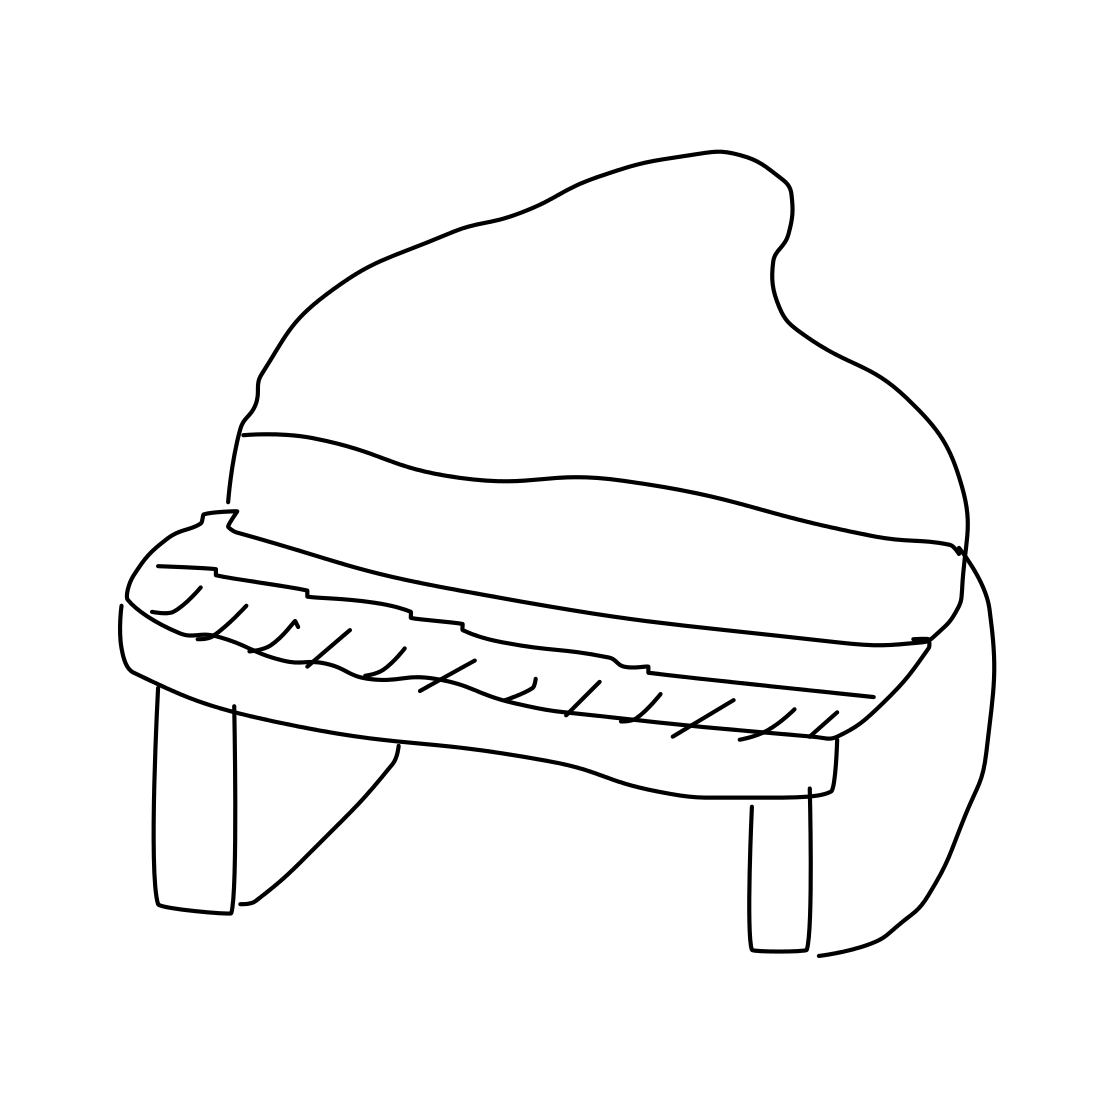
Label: piano